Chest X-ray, AP view. Patient: 62 years old, sex M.
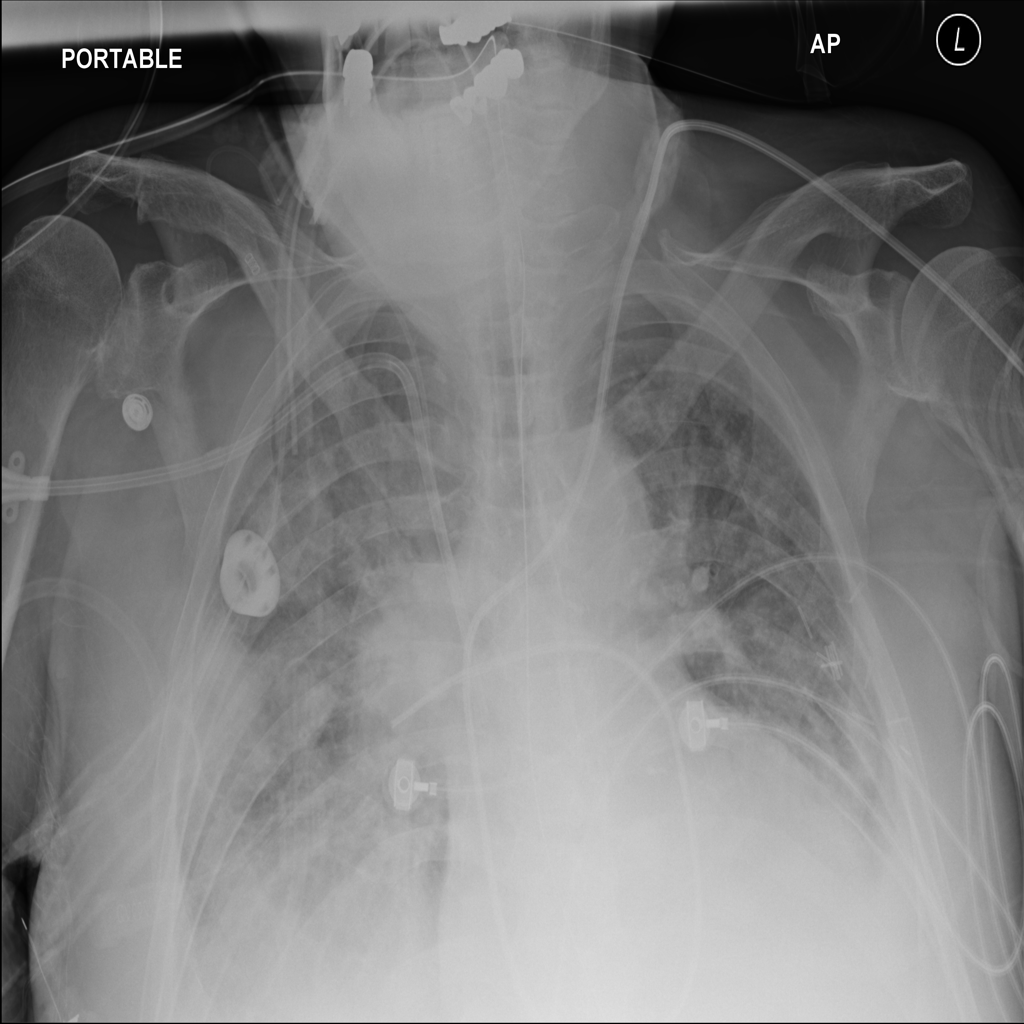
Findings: No Finding